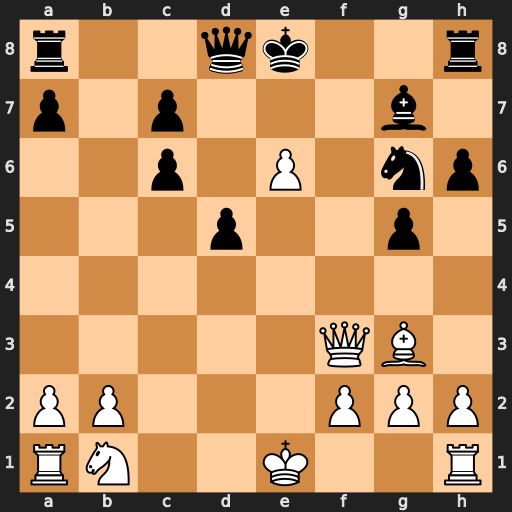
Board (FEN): r2qk2r/p1p3b1/2p1P1np/3p2p1/8/5QB1/PP3PPP/RN2K2R
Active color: w
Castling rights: KQkq
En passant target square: -
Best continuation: Qf7#